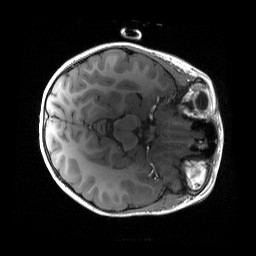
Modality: T1w
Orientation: axial
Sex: female
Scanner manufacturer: siemens
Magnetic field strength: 3 T
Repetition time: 1.9 s
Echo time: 0.00243 s